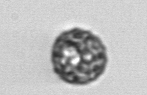
Label: coccolithophorid